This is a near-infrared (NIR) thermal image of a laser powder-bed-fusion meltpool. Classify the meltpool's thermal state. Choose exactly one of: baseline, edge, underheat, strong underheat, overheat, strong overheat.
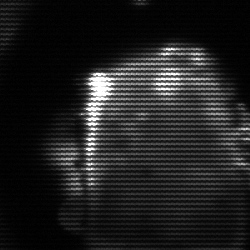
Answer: baseline